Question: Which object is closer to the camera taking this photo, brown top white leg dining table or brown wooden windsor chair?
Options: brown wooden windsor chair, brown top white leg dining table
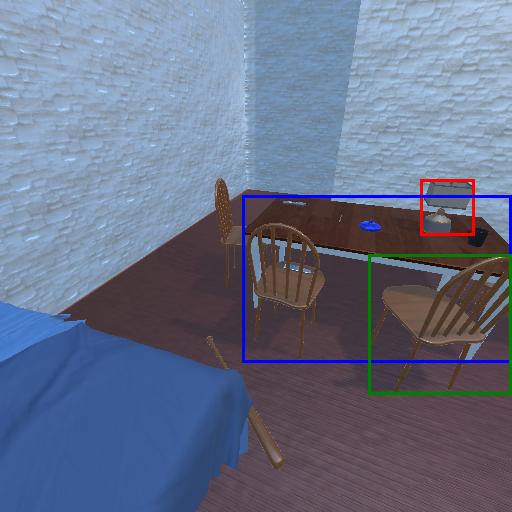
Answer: brown wooden windsor chair